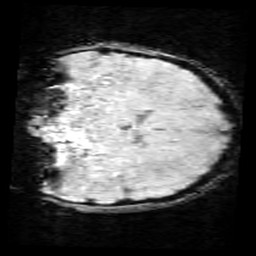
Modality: SWI
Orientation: coronal
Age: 11
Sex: female
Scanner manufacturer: siemens
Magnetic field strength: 3 T
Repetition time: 0.027 s
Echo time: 0.02 s